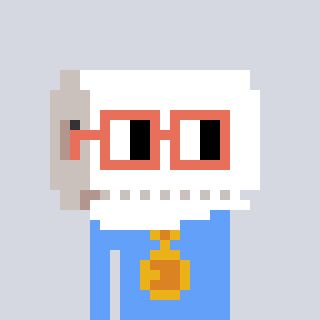
a pixel art character with square orange glasses, a toiletpaper-full-shaped head and a blue-colored body on a cool background